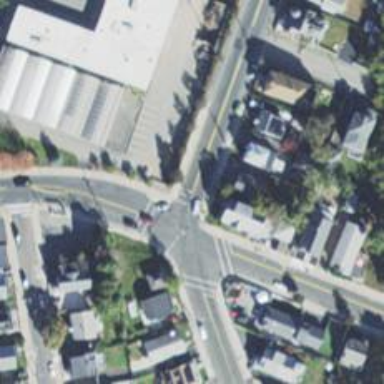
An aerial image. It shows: Solid stop lines on the road.